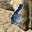
Label: 6